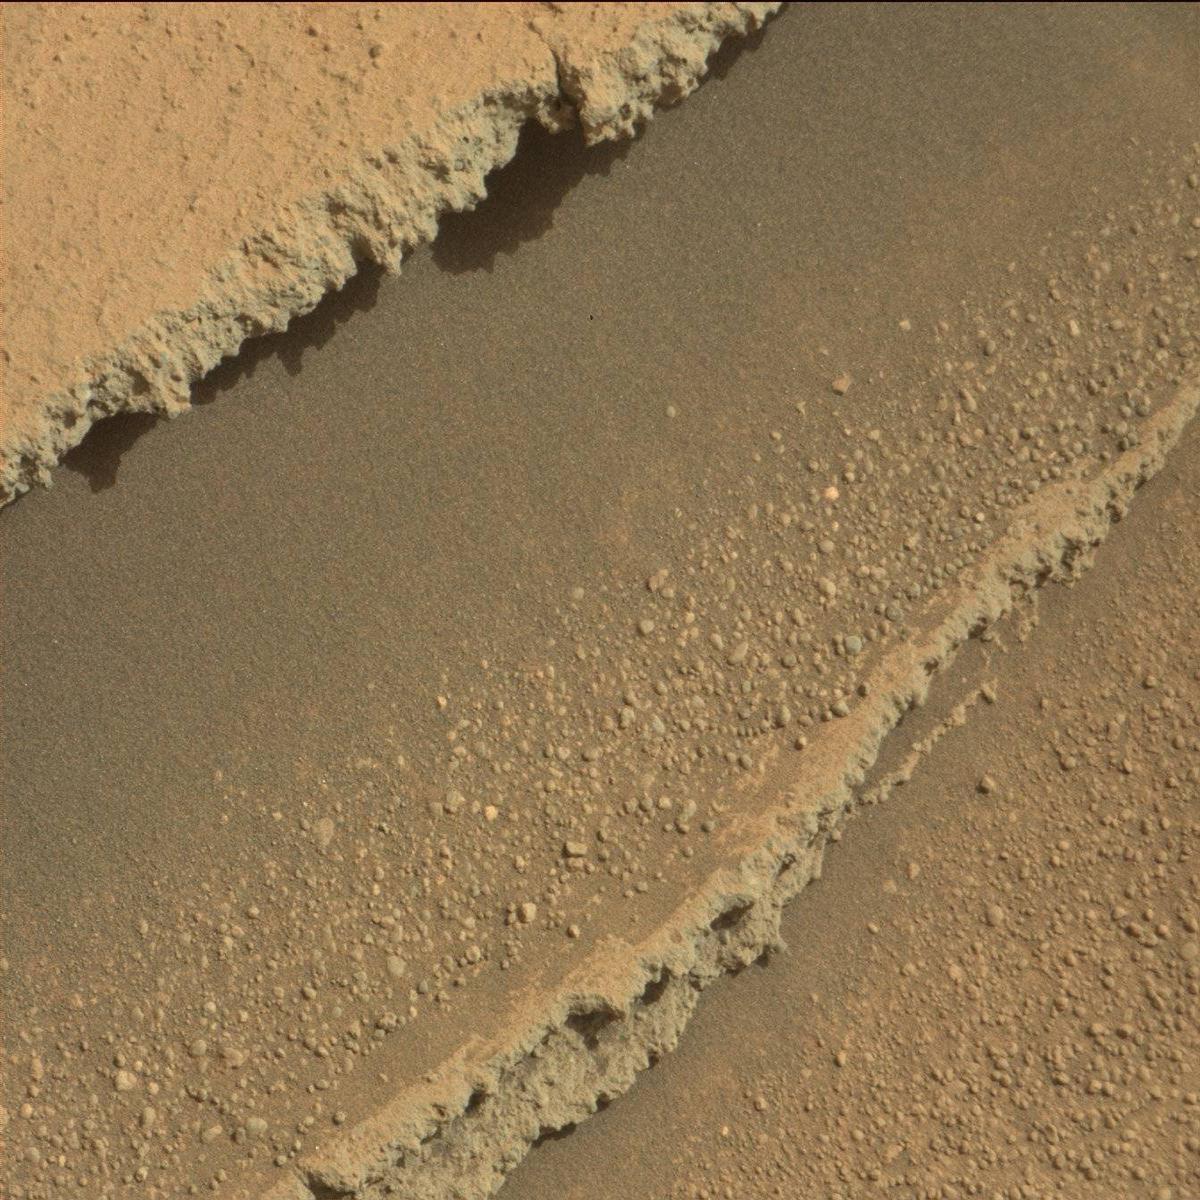
Terrain classes present: Bedrock, Sand / Soil